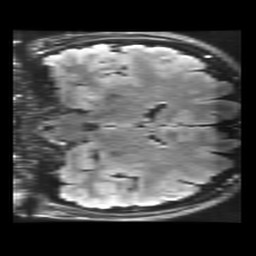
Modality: FLAIR
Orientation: coronal
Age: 21
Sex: female
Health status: healthy
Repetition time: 12 s
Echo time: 0.09782 s